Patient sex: M
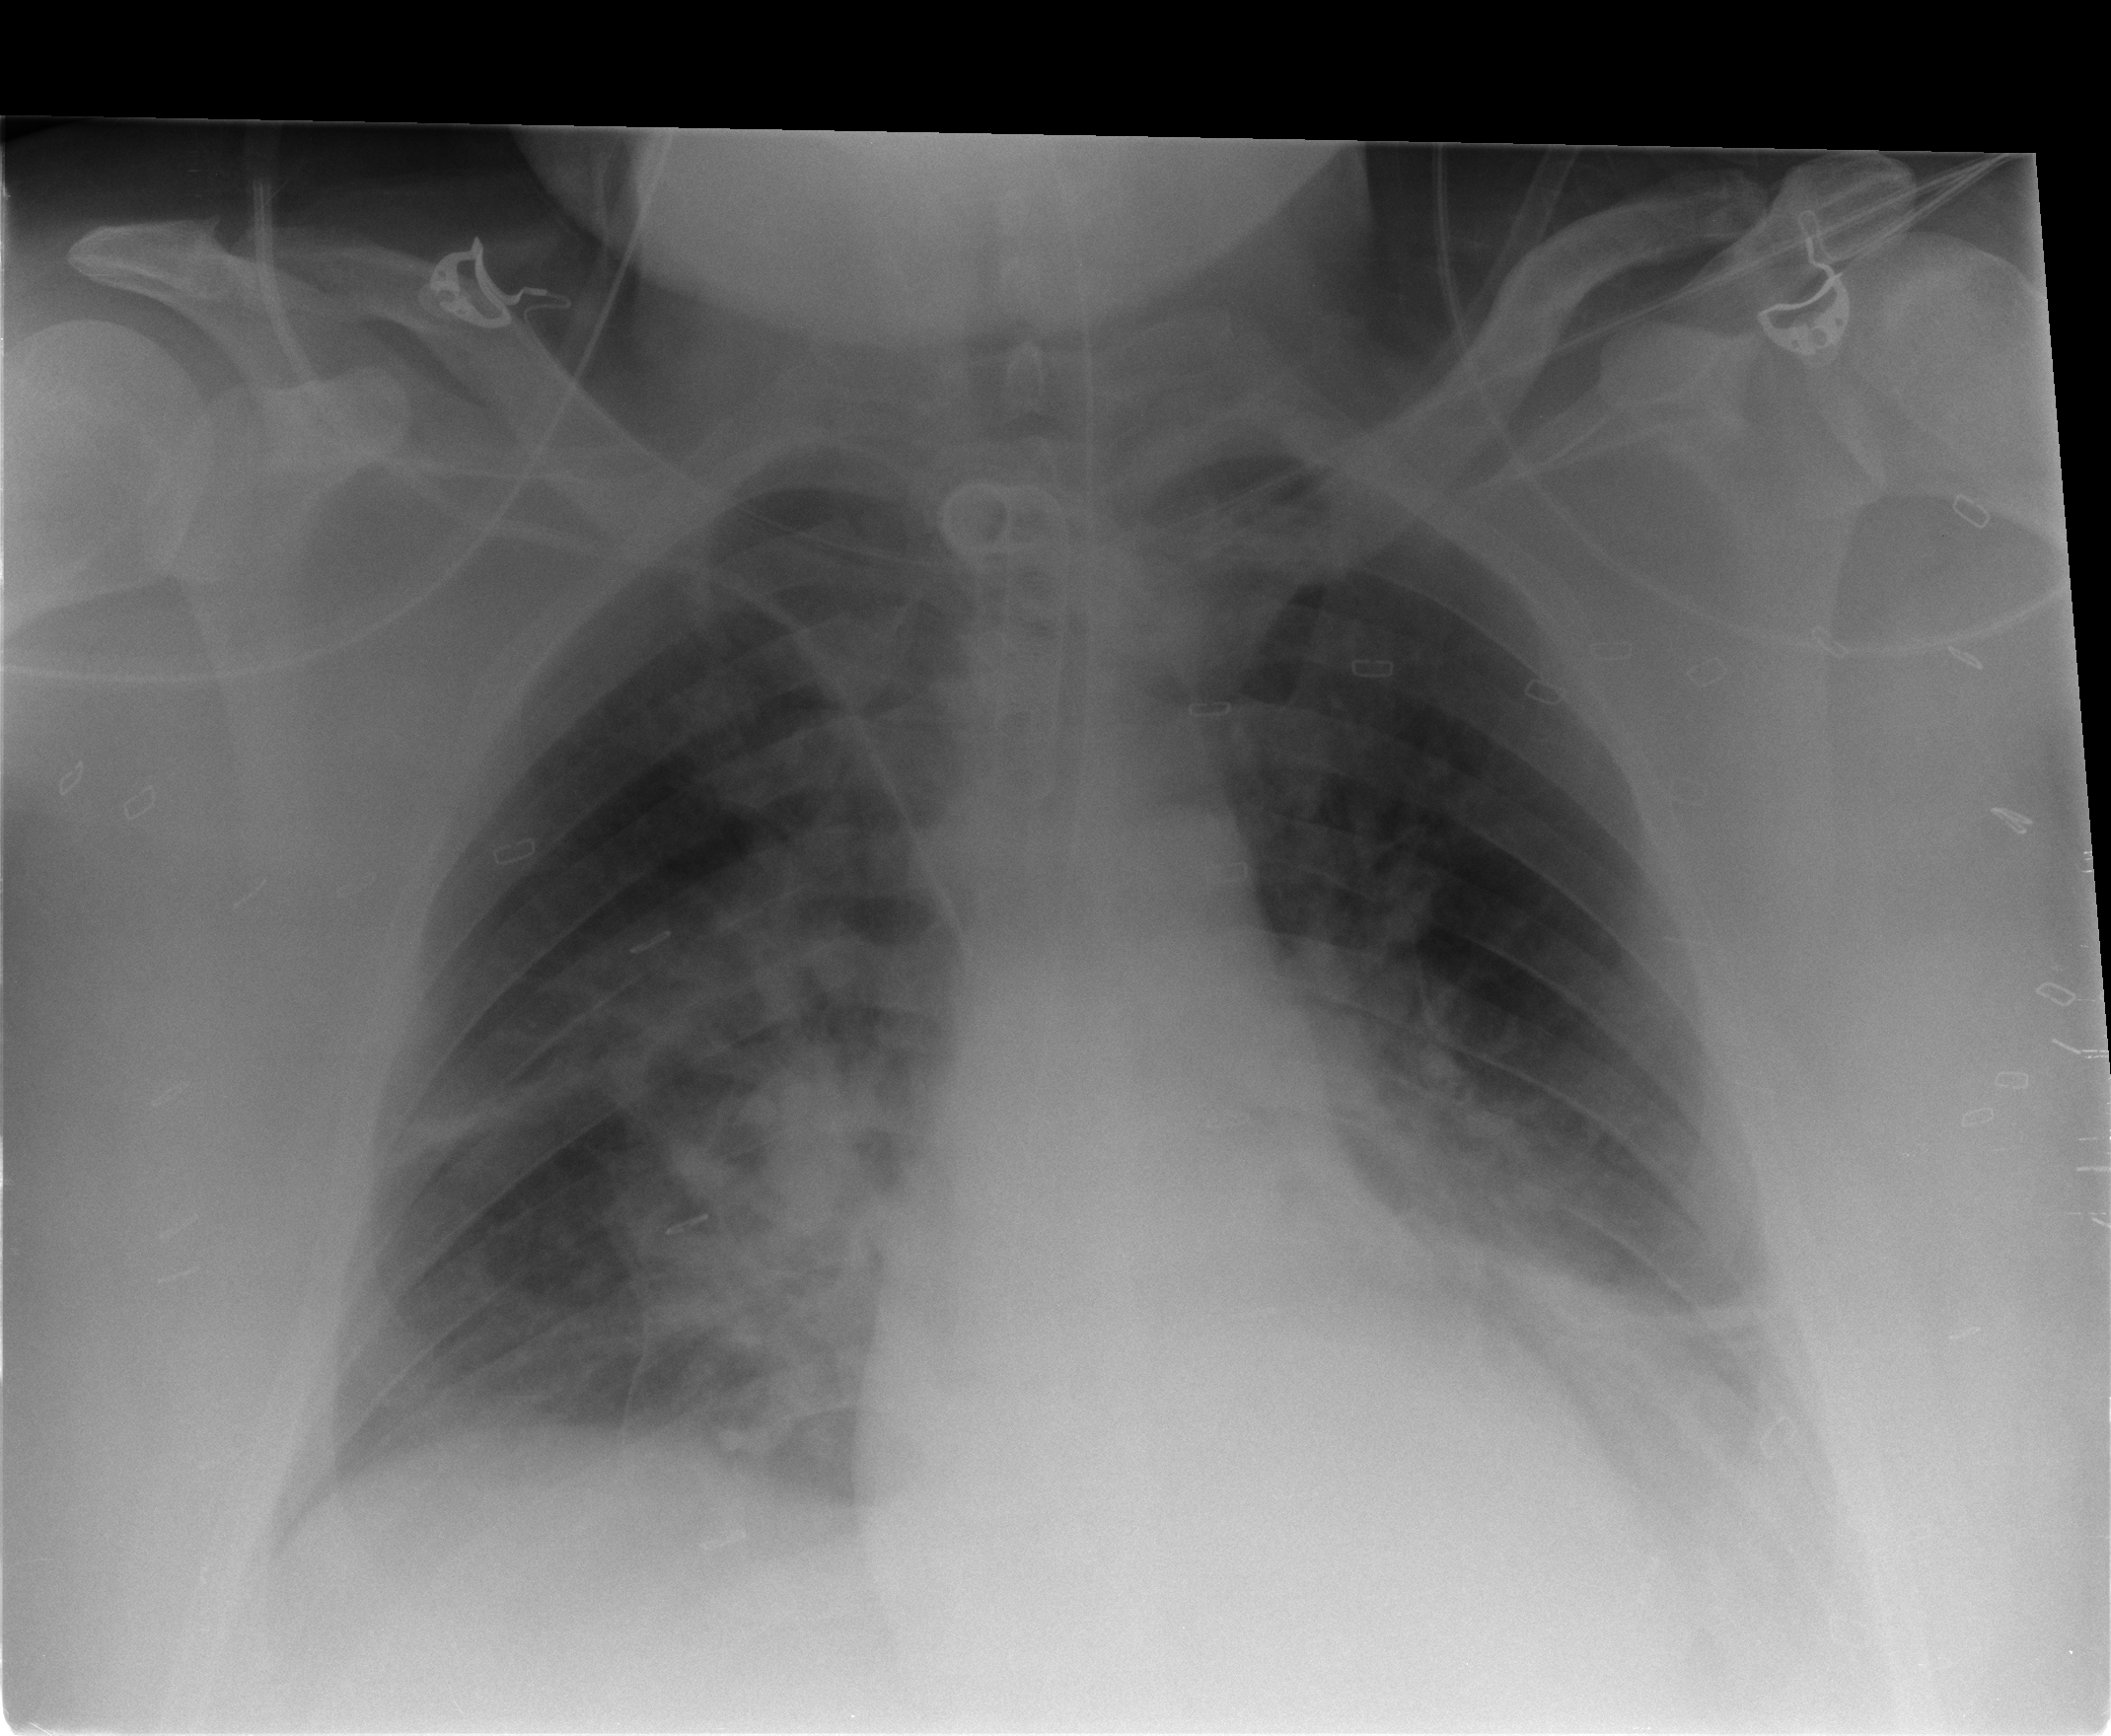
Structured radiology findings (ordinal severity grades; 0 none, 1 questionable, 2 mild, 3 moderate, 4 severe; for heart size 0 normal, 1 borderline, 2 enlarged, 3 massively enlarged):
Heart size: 0
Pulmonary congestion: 0
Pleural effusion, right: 0
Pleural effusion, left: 2
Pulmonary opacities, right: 2
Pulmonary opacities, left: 2
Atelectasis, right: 1
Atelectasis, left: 2